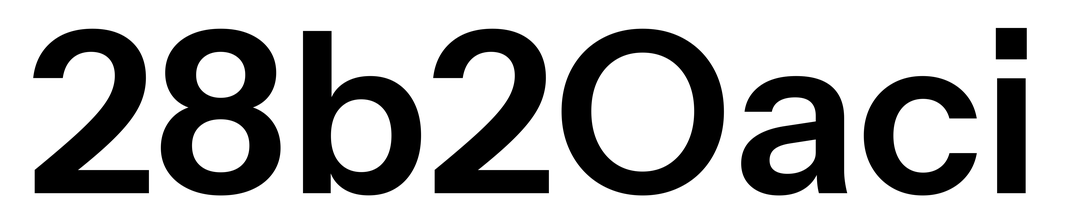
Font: InstrumentSans_SemiBold